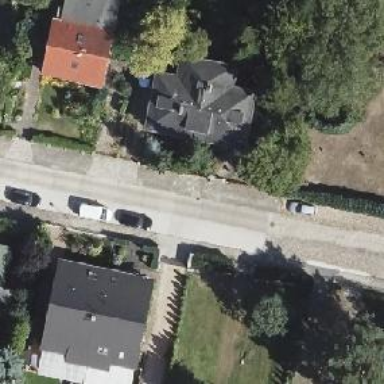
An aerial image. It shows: Residential road with concrete surface. There are sidewalks on both sides.